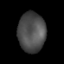
Tissue: lung
Cell type: Myeloid cells
Senescence score: 0.1339
Nuclear area (px): 1065
Mean DAPI intensity: 77.201